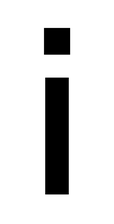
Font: InstrumentSans_Medium